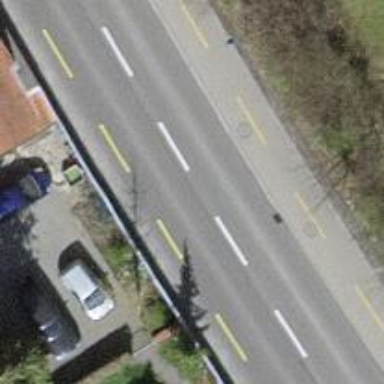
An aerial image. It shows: Primary highway with cycle lane on the left and cycle track on the right.